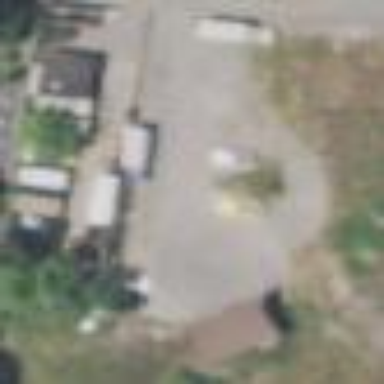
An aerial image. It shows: Building that houses car repair shop.